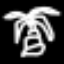
Label: palm tree